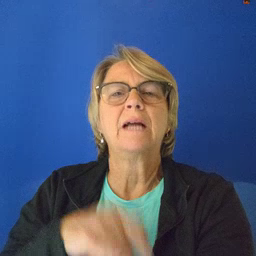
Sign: dirty